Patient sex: M
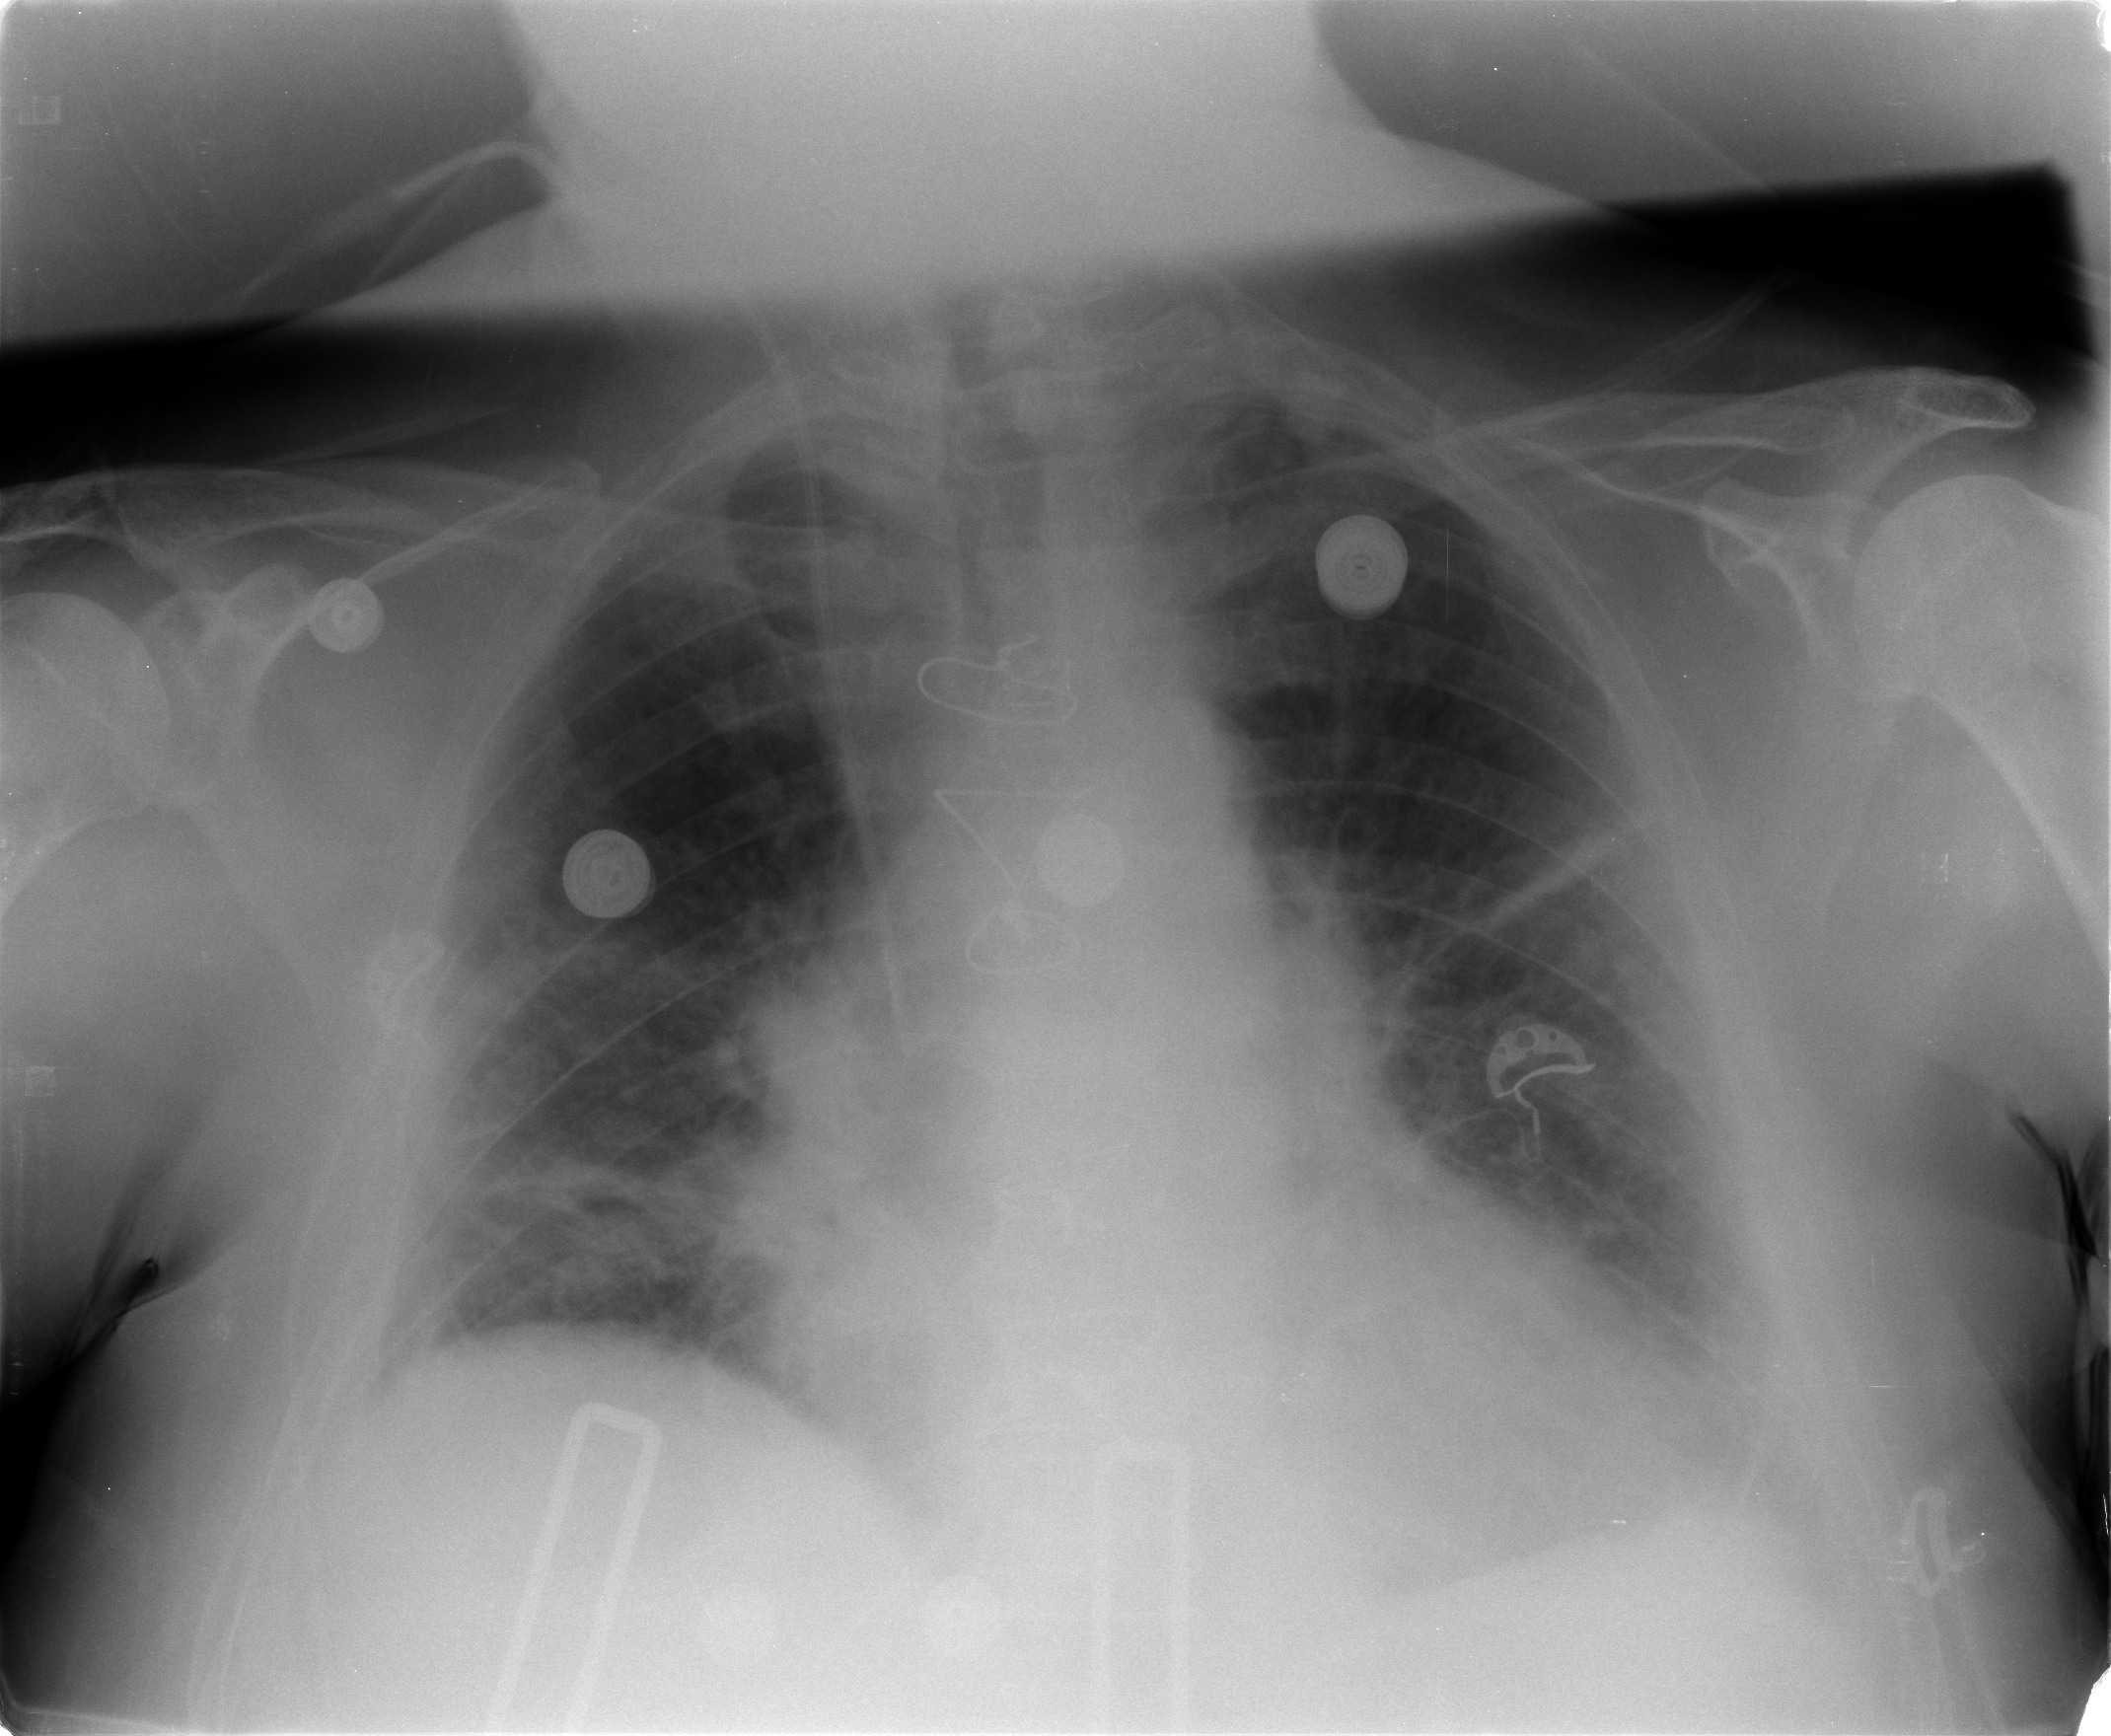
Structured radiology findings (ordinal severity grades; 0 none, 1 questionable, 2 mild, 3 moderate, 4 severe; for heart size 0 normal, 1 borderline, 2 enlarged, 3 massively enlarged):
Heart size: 2
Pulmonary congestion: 2
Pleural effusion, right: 0
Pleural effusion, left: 2
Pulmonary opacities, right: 1
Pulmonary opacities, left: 0
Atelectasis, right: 2
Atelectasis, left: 2